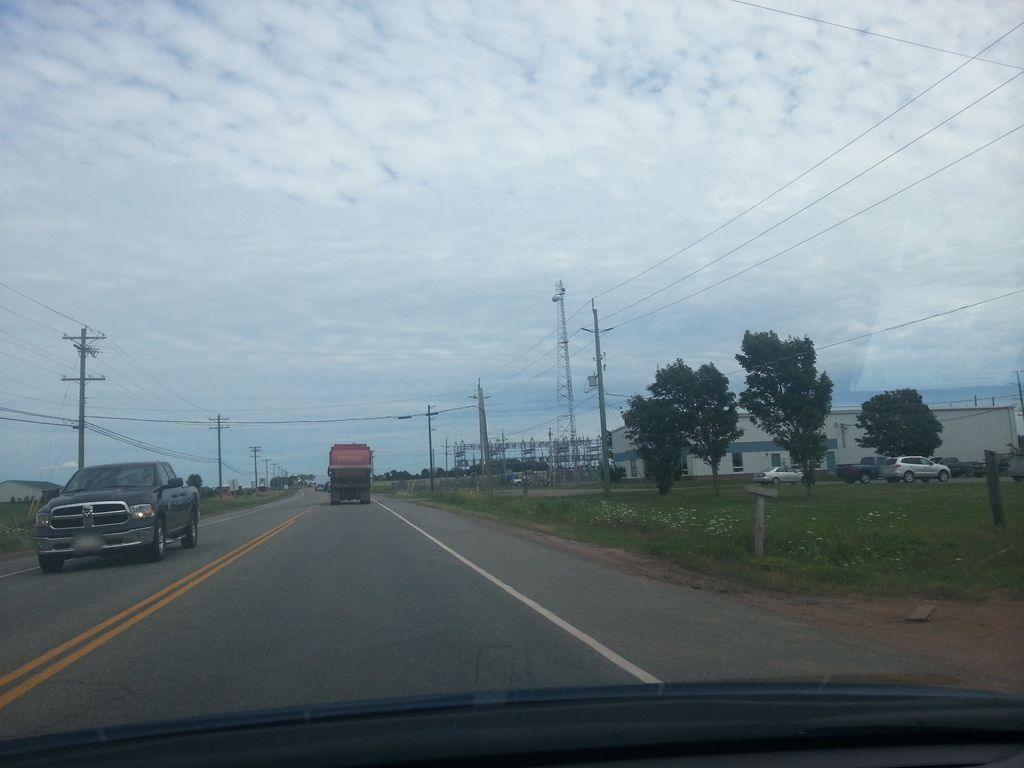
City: charlottetown